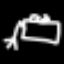
Label: frog